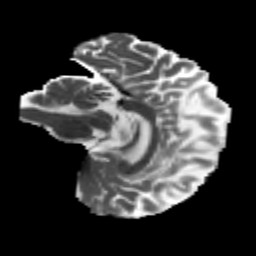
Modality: MD
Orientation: sagittal
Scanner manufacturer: siemens
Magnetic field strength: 3 T
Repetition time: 4.16 s
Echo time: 0.0806 s